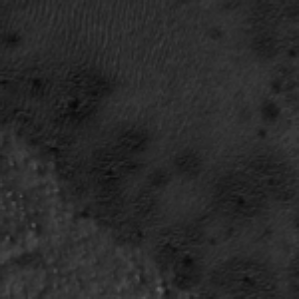
Label: frost